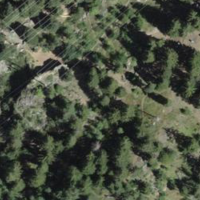
EUNIS habitat code: 44
Species observed at this site:
Dactylorhiza sambucina
Sambucus racemosa
Juniperus communis
Sorbus aucuparia
Odontites luteus